Interaction volume radius: 10 \u00c5
Interaction volume height: 15 \u00c5
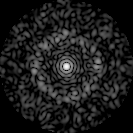
Disorder parameter: 0.8608